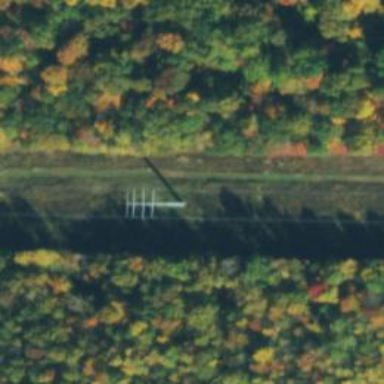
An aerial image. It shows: Power tower.